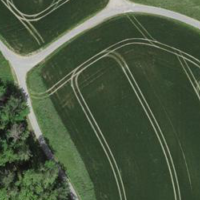
EUNIS habitat code: 52
Species observed at this site:
Veronica filiformis